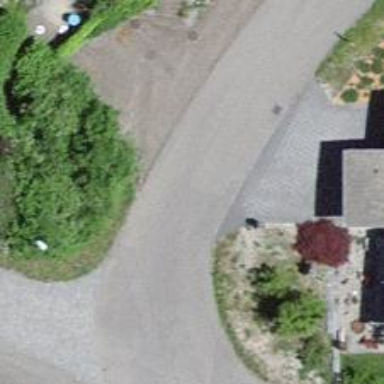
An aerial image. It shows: Residential road.